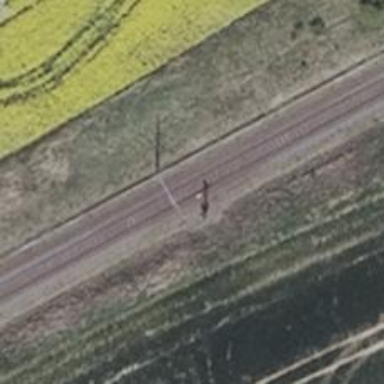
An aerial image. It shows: Railway signal.